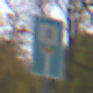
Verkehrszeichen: SackgasseFussgaengerDurchlaessig
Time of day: Midday
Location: Outdoor (Nature)
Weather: Overcast
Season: Autumn
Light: Natural